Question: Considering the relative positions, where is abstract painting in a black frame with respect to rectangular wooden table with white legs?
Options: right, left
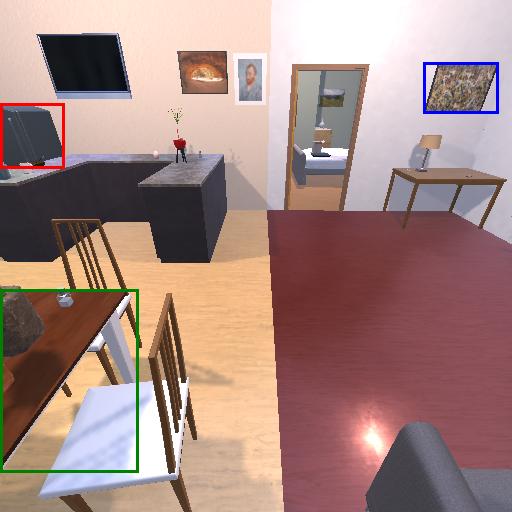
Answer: right